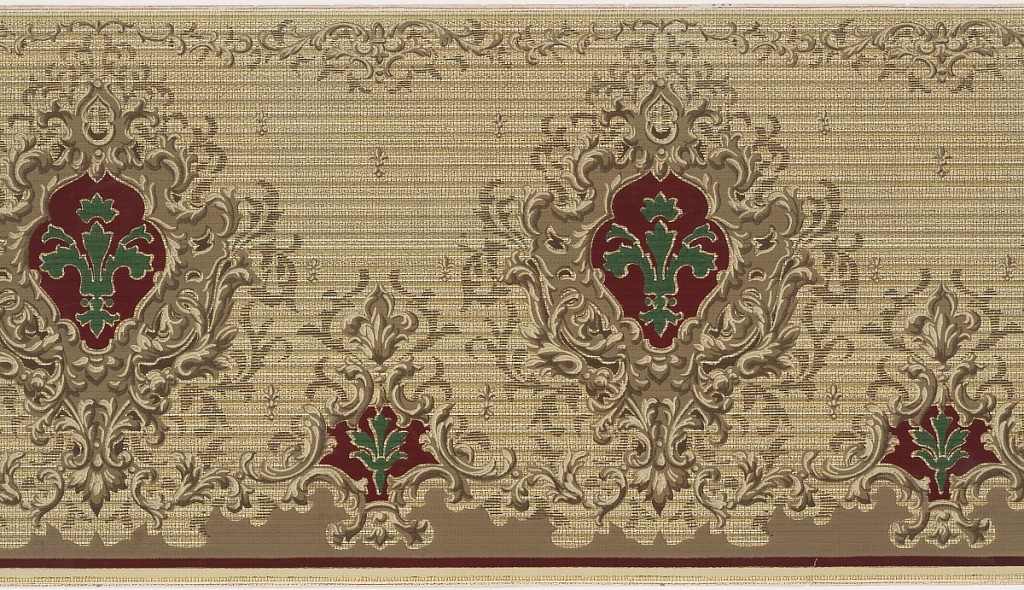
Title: Frieze
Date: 1905–1915
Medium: Machine-printed paper
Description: Large and small medallions alternating. Each medallion has a deep red interior and contains a fleur-de-lis. These are printed on a striped background which also contains small fleur-de-lis. Dark brown shading at bottom of frieze.